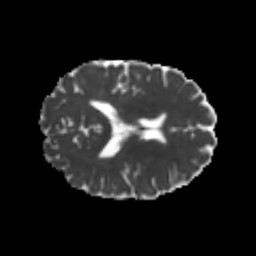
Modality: MD
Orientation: axial
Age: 22
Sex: female
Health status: healthy
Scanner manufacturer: philips
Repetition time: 7.389 s
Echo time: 0.08599 s